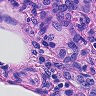
Metastatic tissue present: yes